Interaction volume radius: 10 \u00c5
Interaction volume height: 10 \u00c5
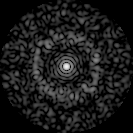
Disorder parameter: 0.8646